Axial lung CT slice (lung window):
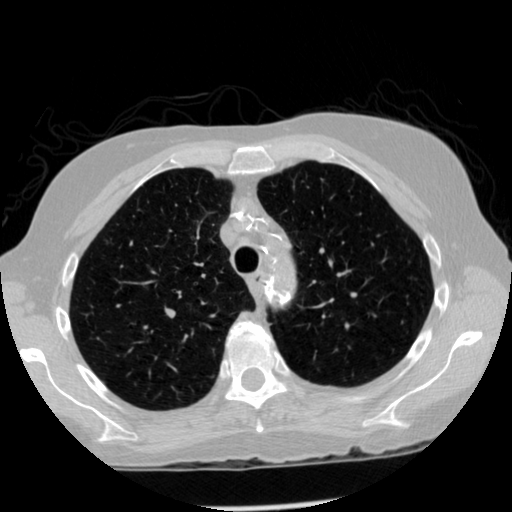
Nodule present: no